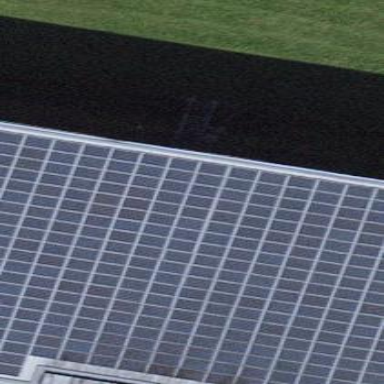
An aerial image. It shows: Solar photovoltaic panel generator producing electricity as small installation.